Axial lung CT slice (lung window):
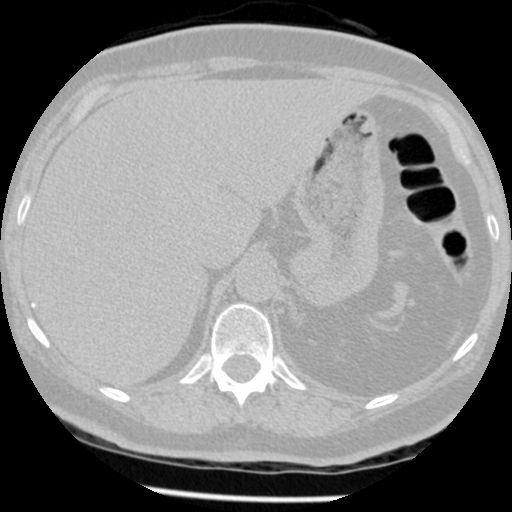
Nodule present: no